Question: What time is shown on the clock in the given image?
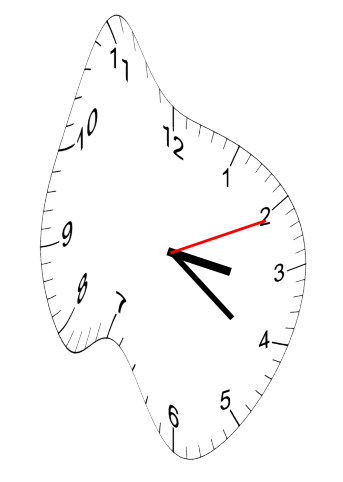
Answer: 03:21:11